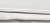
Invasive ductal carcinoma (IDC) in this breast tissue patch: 0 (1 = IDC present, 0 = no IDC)